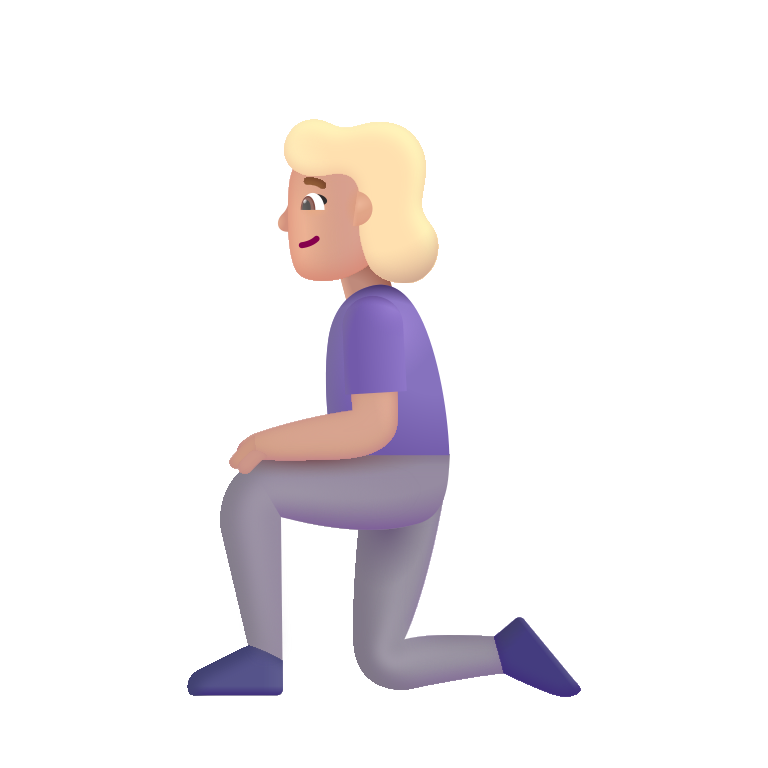
woman kneeling color  light